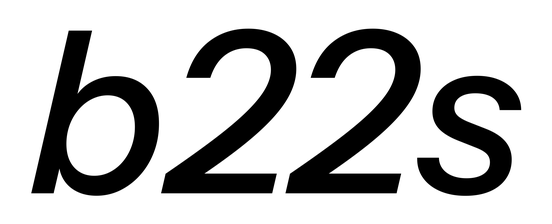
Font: InstrumentSans-Italic_Medium_Italic